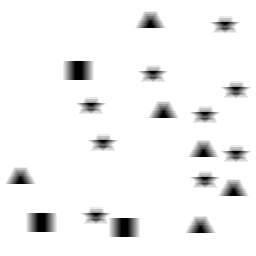
Squares: 3
Triangles: 6
Stars: 9
Total shapes: 18